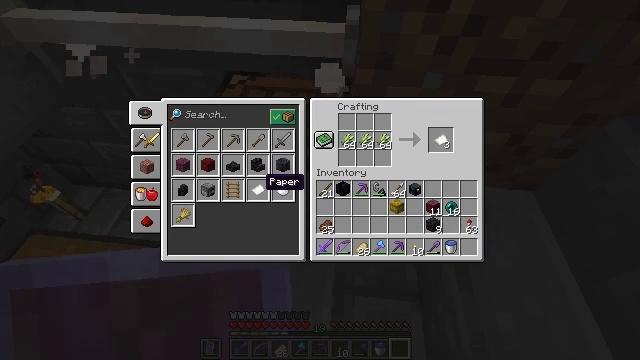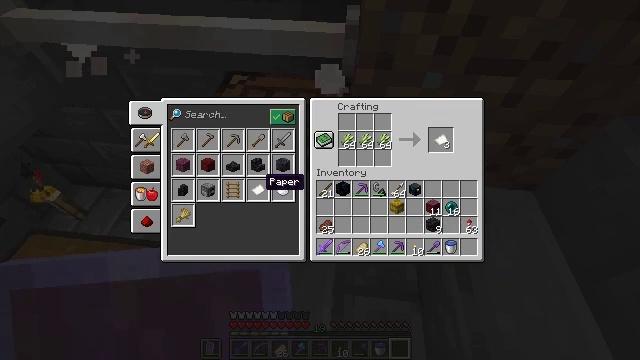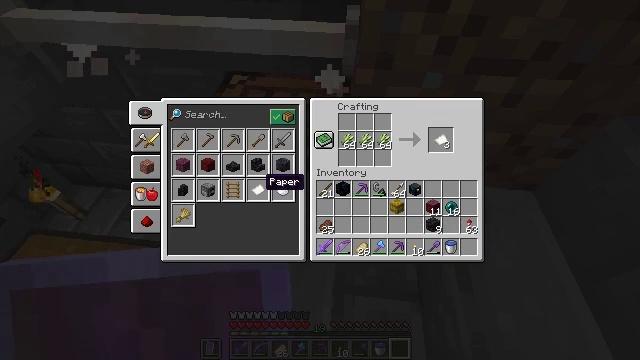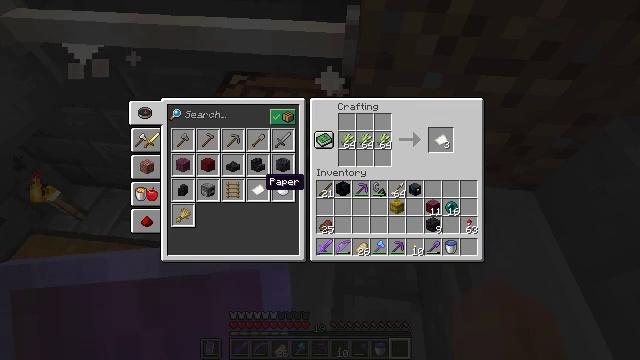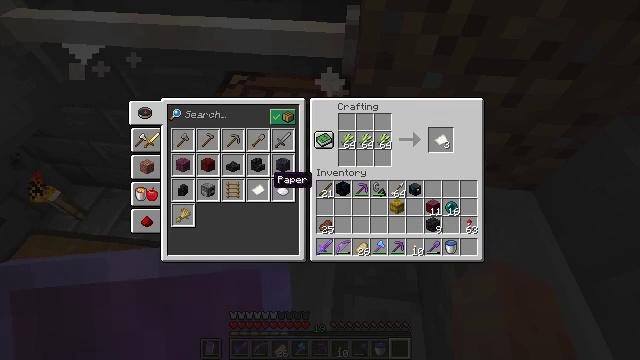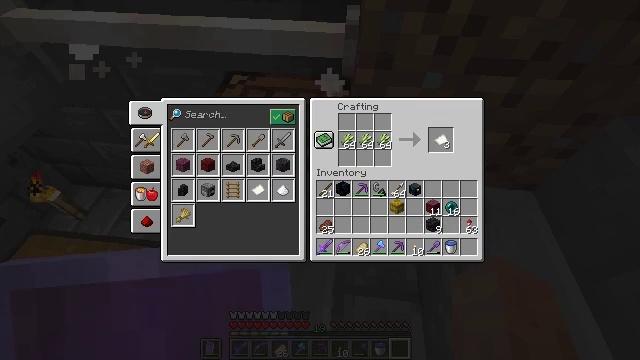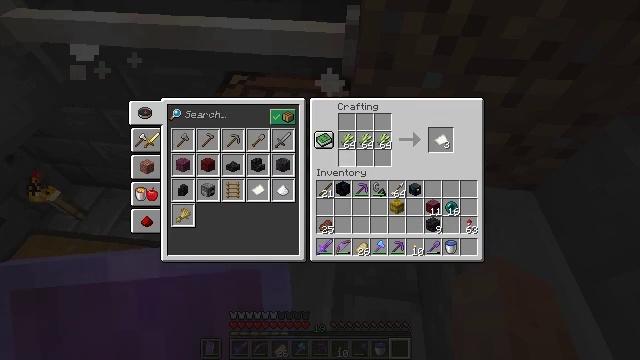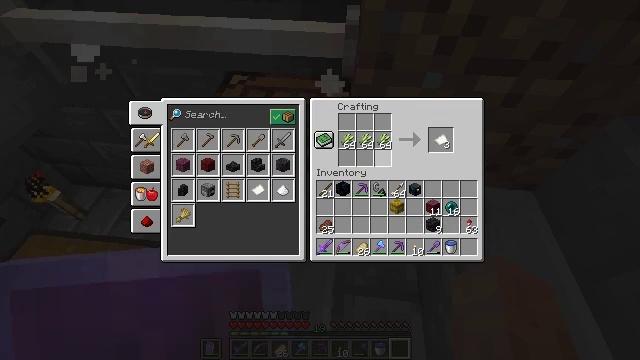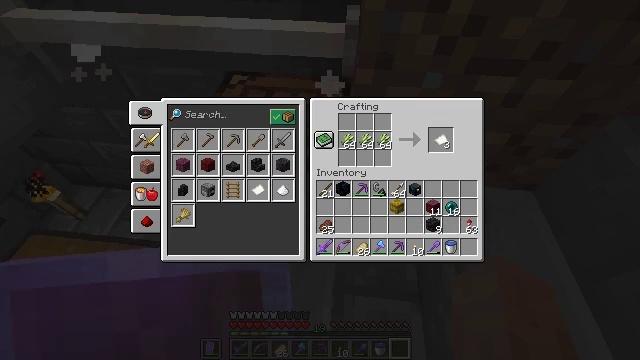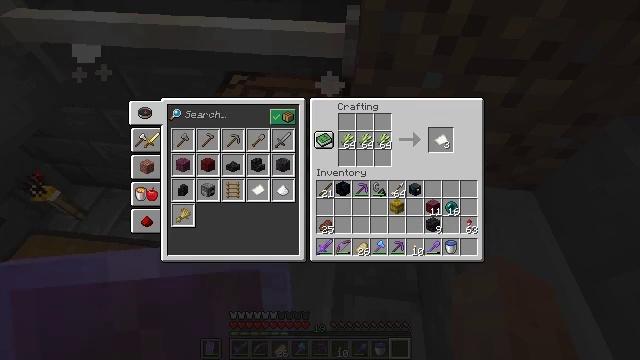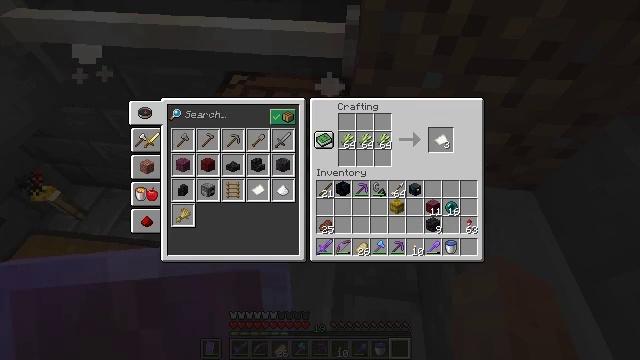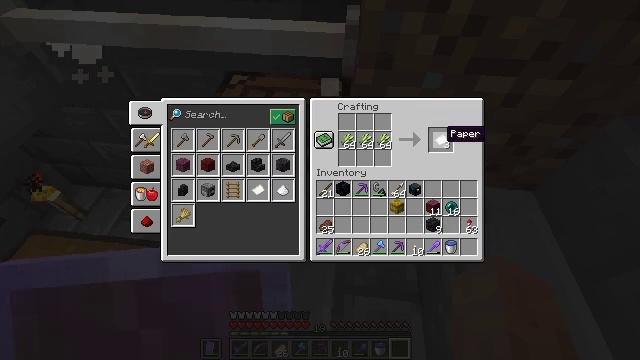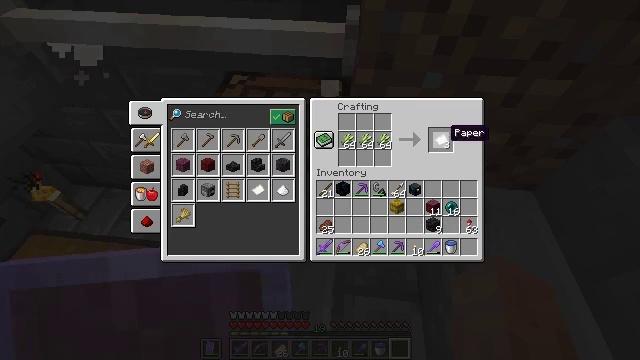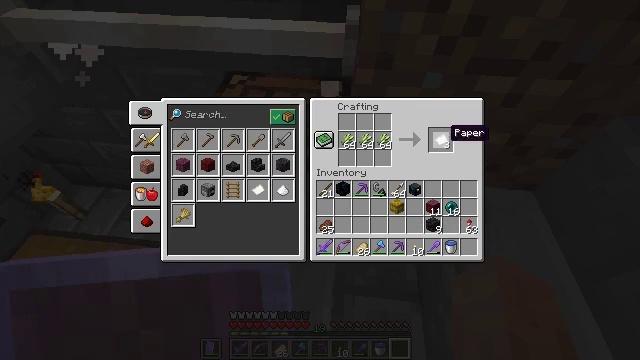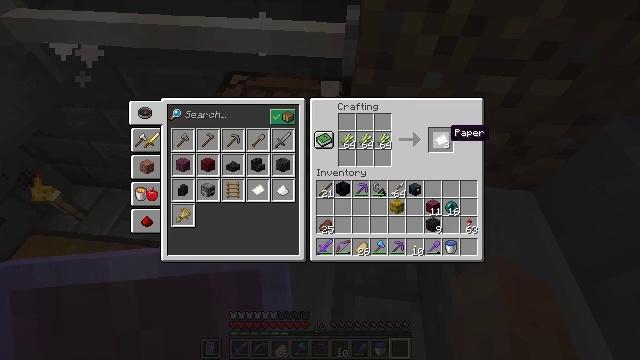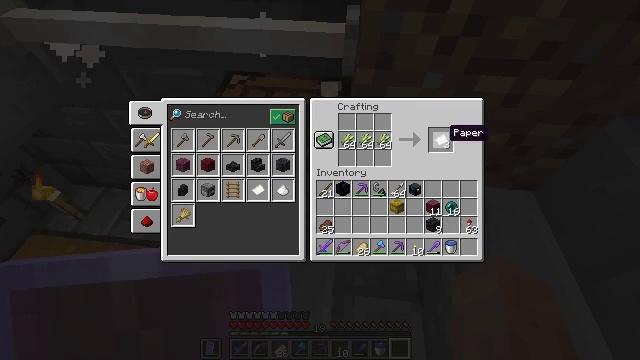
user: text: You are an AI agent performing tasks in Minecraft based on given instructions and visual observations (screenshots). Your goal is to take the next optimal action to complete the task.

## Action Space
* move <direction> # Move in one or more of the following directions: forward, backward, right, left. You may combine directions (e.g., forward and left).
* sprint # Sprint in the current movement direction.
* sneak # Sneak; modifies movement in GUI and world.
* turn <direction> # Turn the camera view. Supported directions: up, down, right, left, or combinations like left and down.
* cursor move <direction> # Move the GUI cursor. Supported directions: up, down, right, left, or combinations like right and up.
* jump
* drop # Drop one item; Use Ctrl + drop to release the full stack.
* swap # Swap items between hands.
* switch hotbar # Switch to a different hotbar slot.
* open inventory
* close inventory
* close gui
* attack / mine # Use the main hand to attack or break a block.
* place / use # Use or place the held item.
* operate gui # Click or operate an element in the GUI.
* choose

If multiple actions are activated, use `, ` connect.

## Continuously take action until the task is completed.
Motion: motion action
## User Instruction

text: Create paper in the crafting menu.
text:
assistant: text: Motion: sneak, attack / mine
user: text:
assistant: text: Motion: sneak, attack / mine
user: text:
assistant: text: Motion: sneak, attack / mine
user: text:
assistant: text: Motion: sneak, turn right
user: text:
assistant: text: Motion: sneak, turn right and up
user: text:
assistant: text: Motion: sneak, turn right and up
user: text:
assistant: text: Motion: sneak, turn right and up
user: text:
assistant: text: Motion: sneak, turn right
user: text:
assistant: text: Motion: sneak, turn right
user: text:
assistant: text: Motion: sneak, turn right
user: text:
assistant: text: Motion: sneak, turn right
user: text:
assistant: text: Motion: sneak
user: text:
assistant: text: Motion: sneak
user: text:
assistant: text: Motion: sneak
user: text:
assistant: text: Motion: sneak
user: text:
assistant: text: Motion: sneak
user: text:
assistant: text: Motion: sneak
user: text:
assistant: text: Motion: sneak
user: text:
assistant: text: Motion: sneak, attack / mine
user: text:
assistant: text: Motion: sneak, attack / mine
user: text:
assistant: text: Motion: sneak, attack / mine
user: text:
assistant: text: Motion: sneak, attack / mine
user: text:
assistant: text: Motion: sneak, attack / mine
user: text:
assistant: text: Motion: sneak, attack / mine